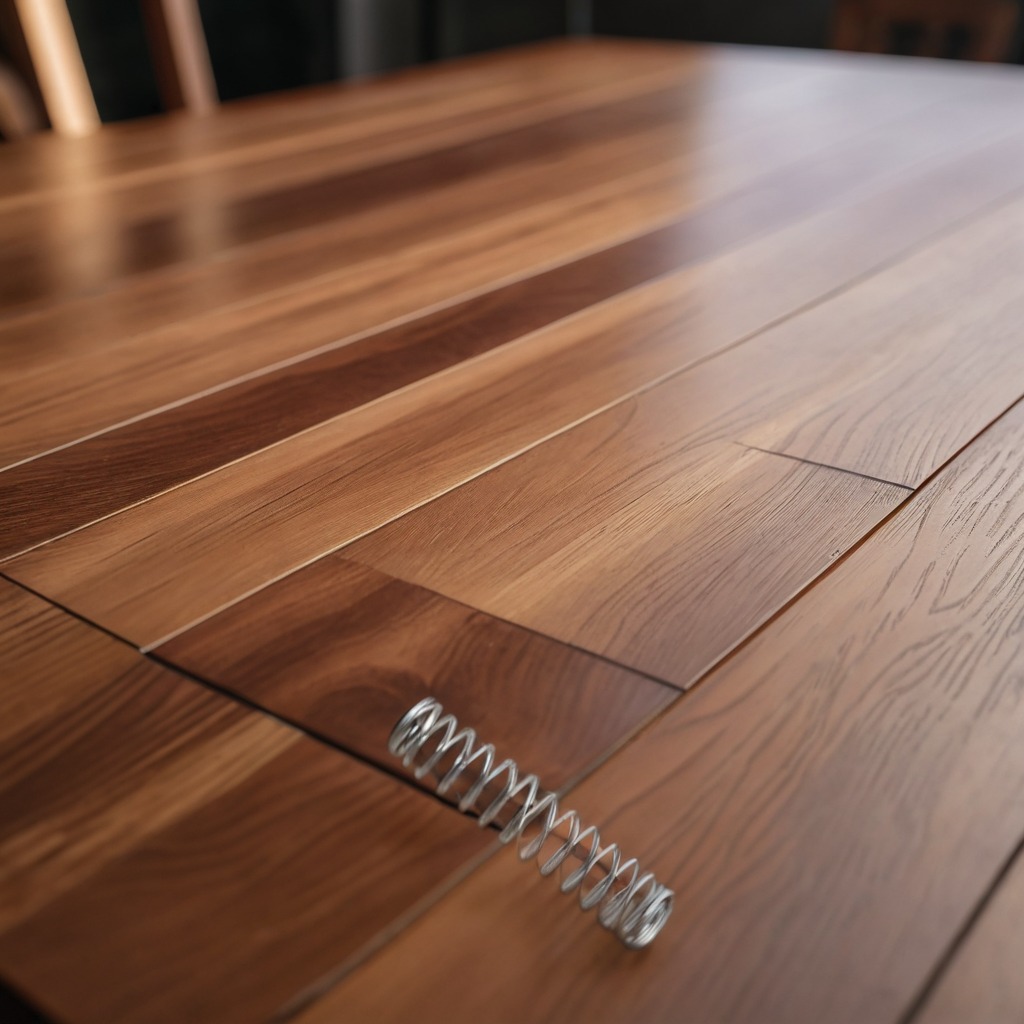
A coiled metal spring is lying on a wooden table in a carpentry studio.